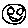
Label: smiley face